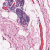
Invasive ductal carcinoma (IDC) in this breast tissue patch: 0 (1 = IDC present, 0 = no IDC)